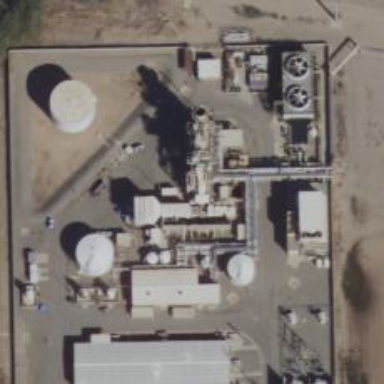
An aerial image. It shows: Gas turbine generator.